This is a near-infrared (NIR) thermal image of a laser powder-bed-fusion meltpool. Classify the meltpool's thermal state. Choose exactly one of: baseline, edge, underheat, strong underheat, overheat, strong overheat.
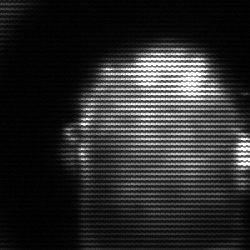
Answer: baseline